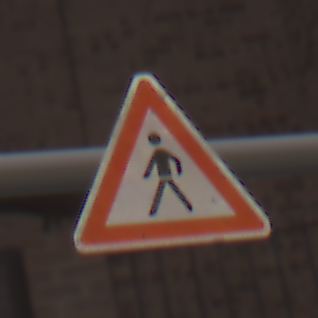
Verkehrszeichen: FussgaengerRechts
Umgebung: Outdoor, Urban
Tageszeit: MorningAfternoon
Wetter: Overcast
Licht: Natural
Jahreszeit: NotSpecified
Kontrast: LowContrast